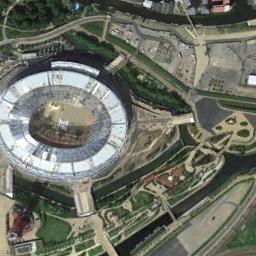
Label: stadium